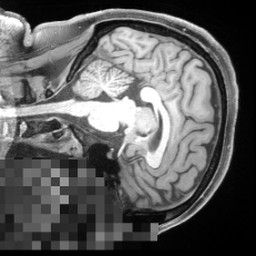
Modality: T1w
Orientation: sagittal
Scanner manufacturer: siemens
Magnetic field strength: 3 T
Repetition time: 2.55 s